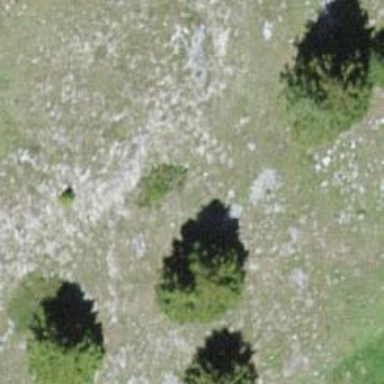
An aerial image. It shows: Needle-leaved tree in natural setting.